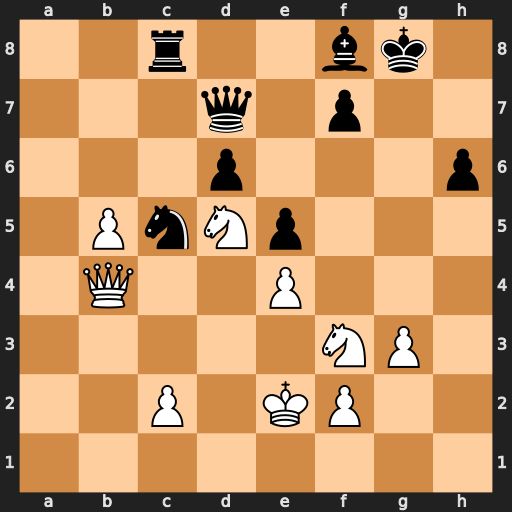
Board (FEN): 2r2bk1/3q1p2/3p3p/1PnNp3/1Q2P3/5NP1/2P1KP2/8
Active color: w
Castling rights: -
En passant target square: -
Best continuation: Nf6+ Kg7 Nxd7